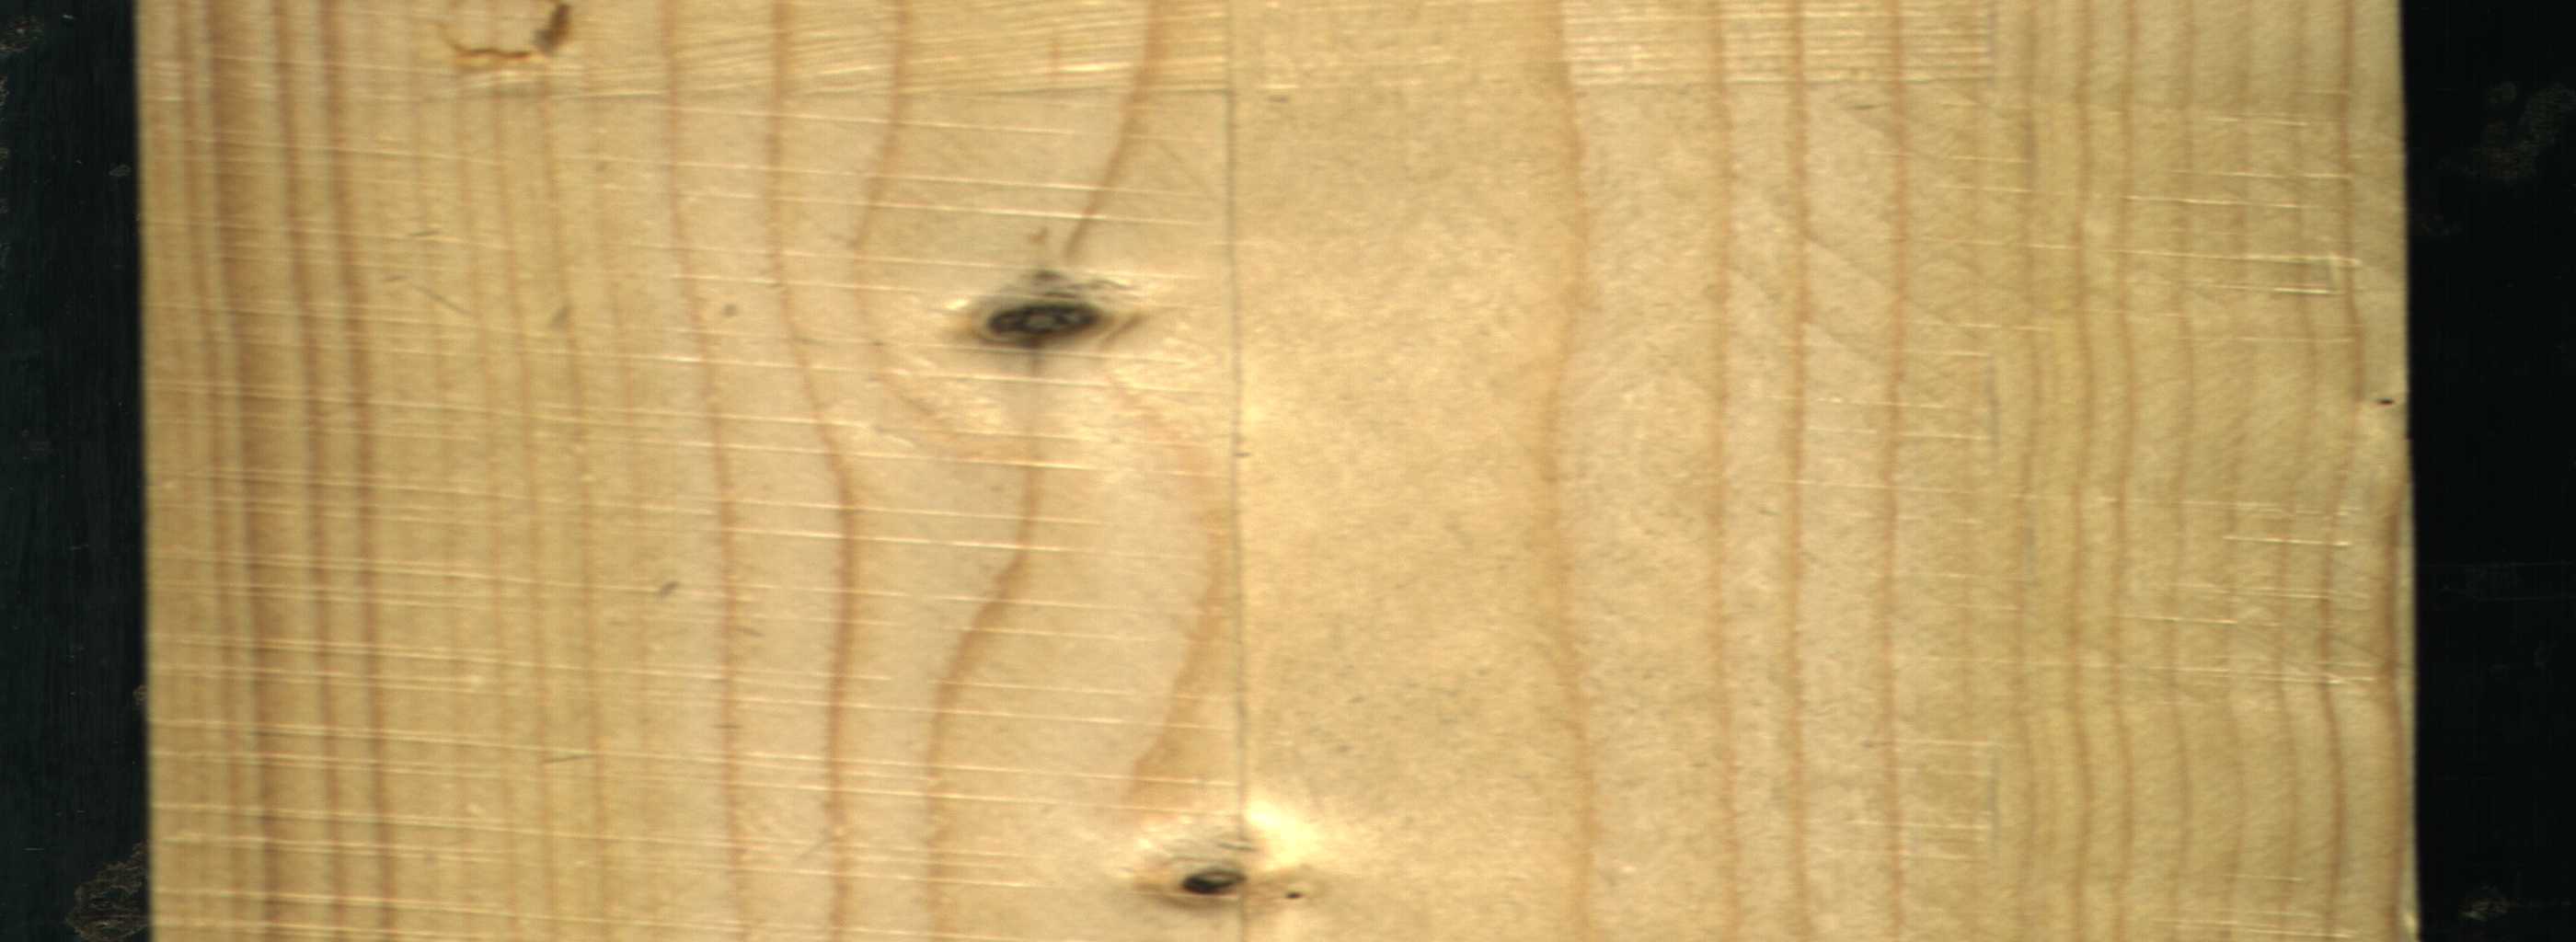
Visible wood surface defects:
resin
Live_Knot
Live_Knot